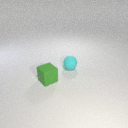
small green rubber cube in front of small cyan rubber sphere